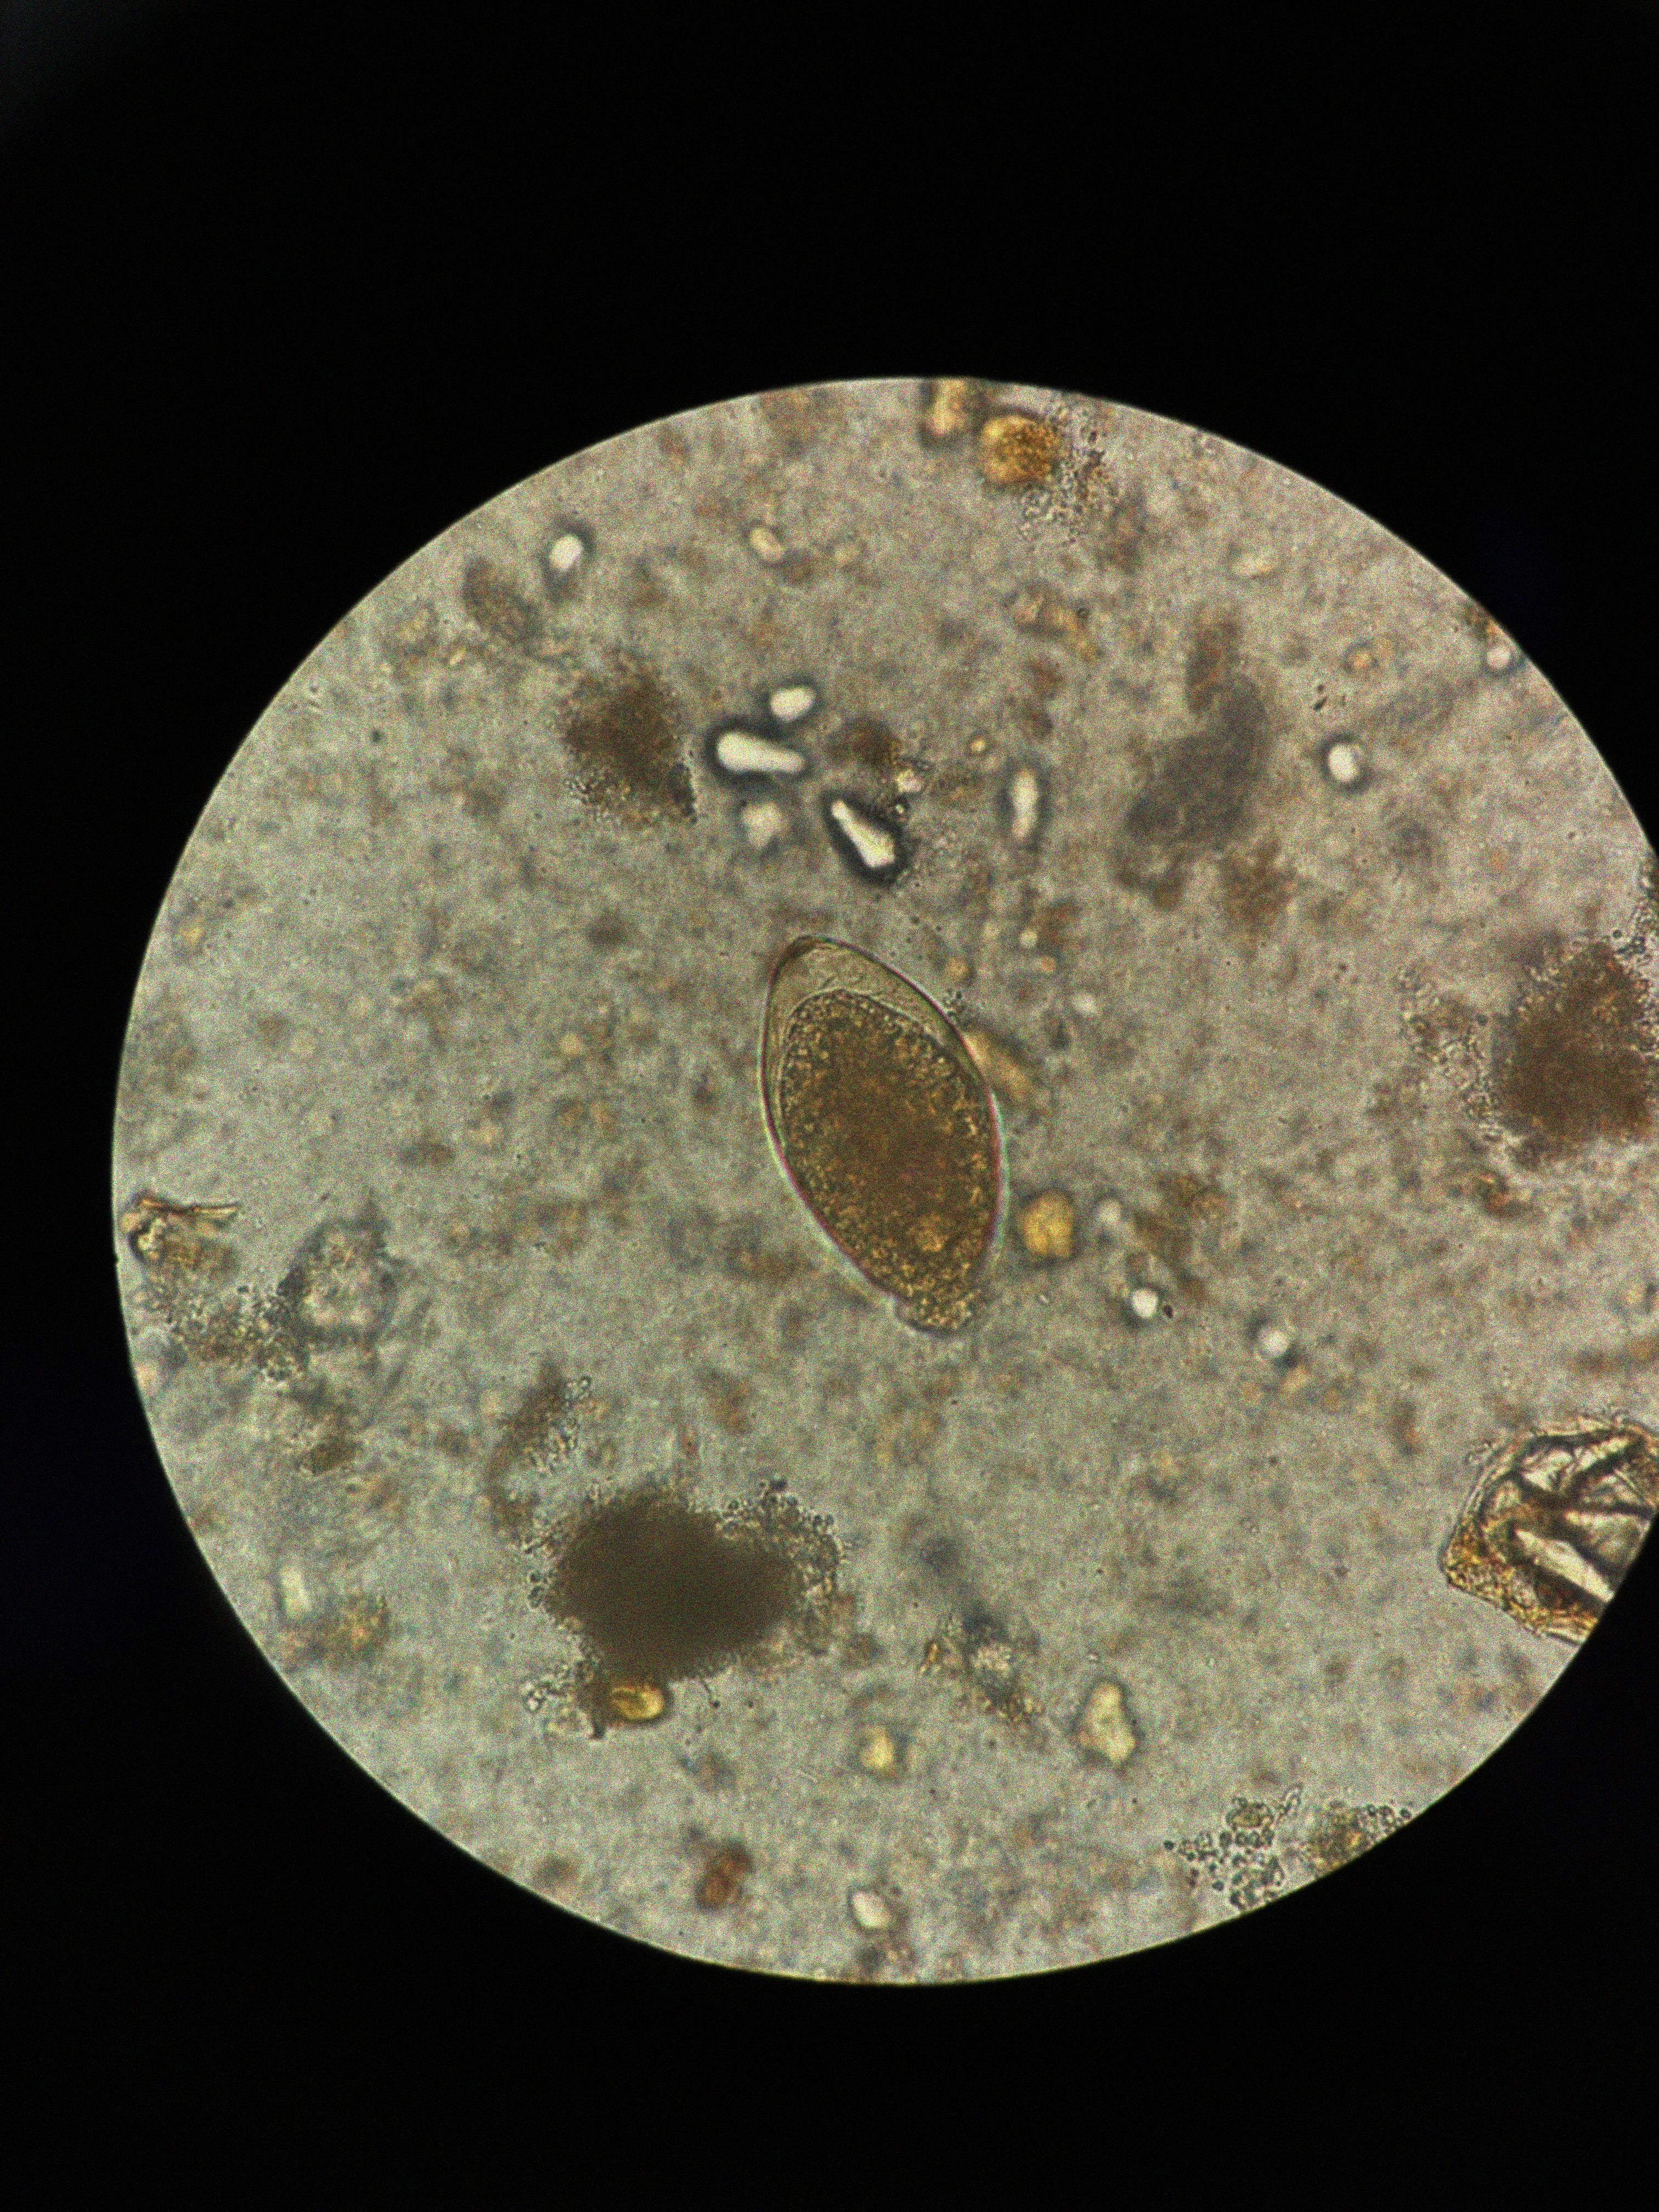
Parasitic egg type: Fasciolopsis buski